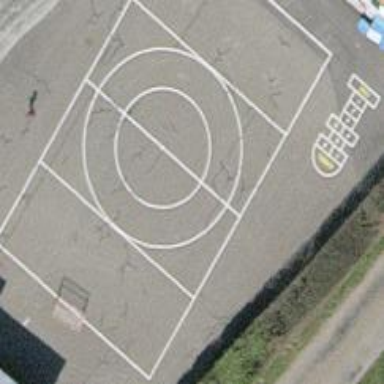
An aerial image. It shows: Asphalt pitch for leisure land activities.